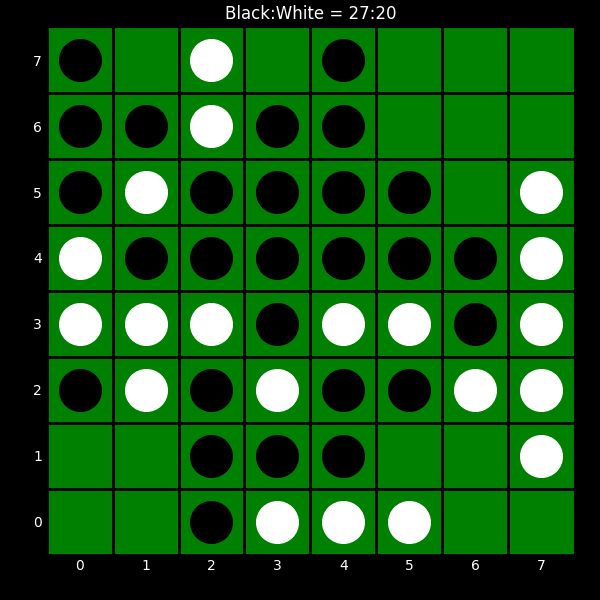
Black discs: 27
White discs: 20